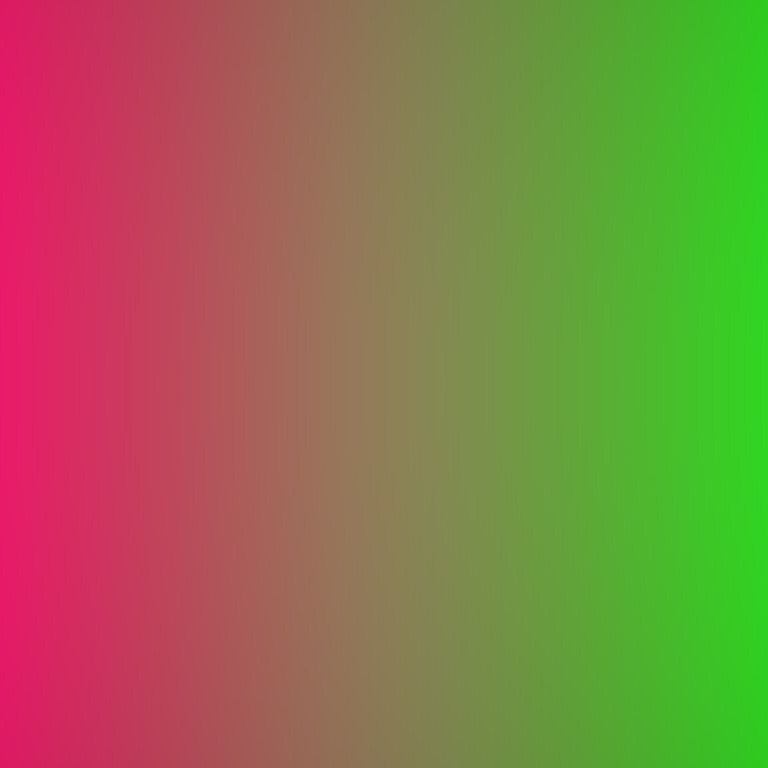
Abstract light effect, smooth gradient from vibrant pink to bright green, energetic atmosphere, soft blend, no room, no furniture, no objects.